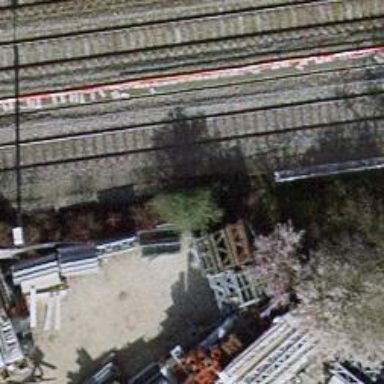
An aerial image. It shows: Railway bridge with electrified contact lines for spur service.